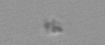
Label: detritus